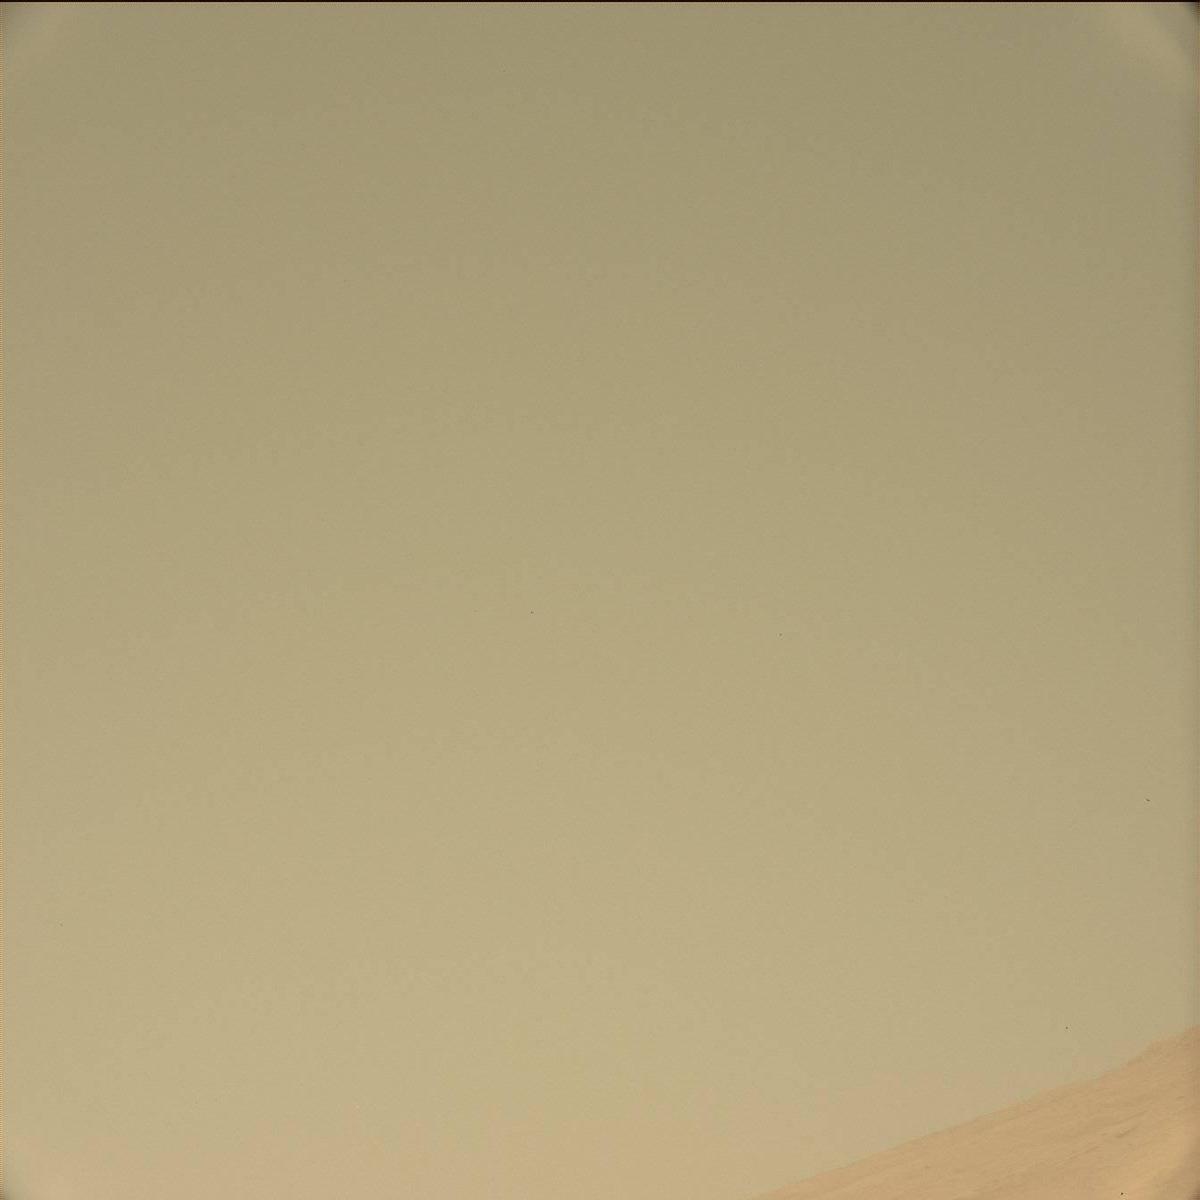
Terrain classes present: Ridge, Sky